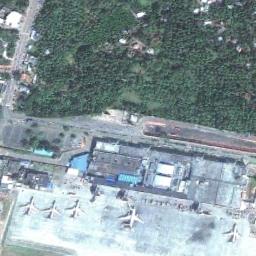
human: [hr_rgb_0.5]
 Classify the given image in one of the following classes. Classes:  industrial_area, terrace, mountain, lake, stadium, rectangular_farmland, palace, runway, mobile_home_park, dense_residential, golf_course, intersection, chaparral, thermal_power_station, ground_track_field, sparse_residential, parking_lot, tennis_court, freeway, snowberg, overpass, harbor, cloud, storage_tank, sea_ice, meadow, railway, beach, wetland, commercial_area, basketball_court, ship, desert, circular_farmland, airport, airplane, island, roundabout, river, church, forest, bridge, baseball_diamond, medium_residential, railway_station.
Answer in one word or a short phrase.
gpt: airplane